Question: Assuming I have a Polyline and I wish to move only the end of the Polyline from A to B using animation. How should I go about doing it?
p/s: I'll still prefer if the suggestion is for polyline and not for other controls such as path and so on :)

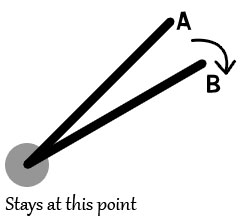
Answer: Not possible out of the box as far as I'm aware, since you're trying to animate a 'Point' within a 'PointCollection'. What you really need is a 'PointCollectionAnimation', which WPF doesn't provide. However, the awesome Charles Petzold wrote <URL> some time ago showing you how you can go about it.